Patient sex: M
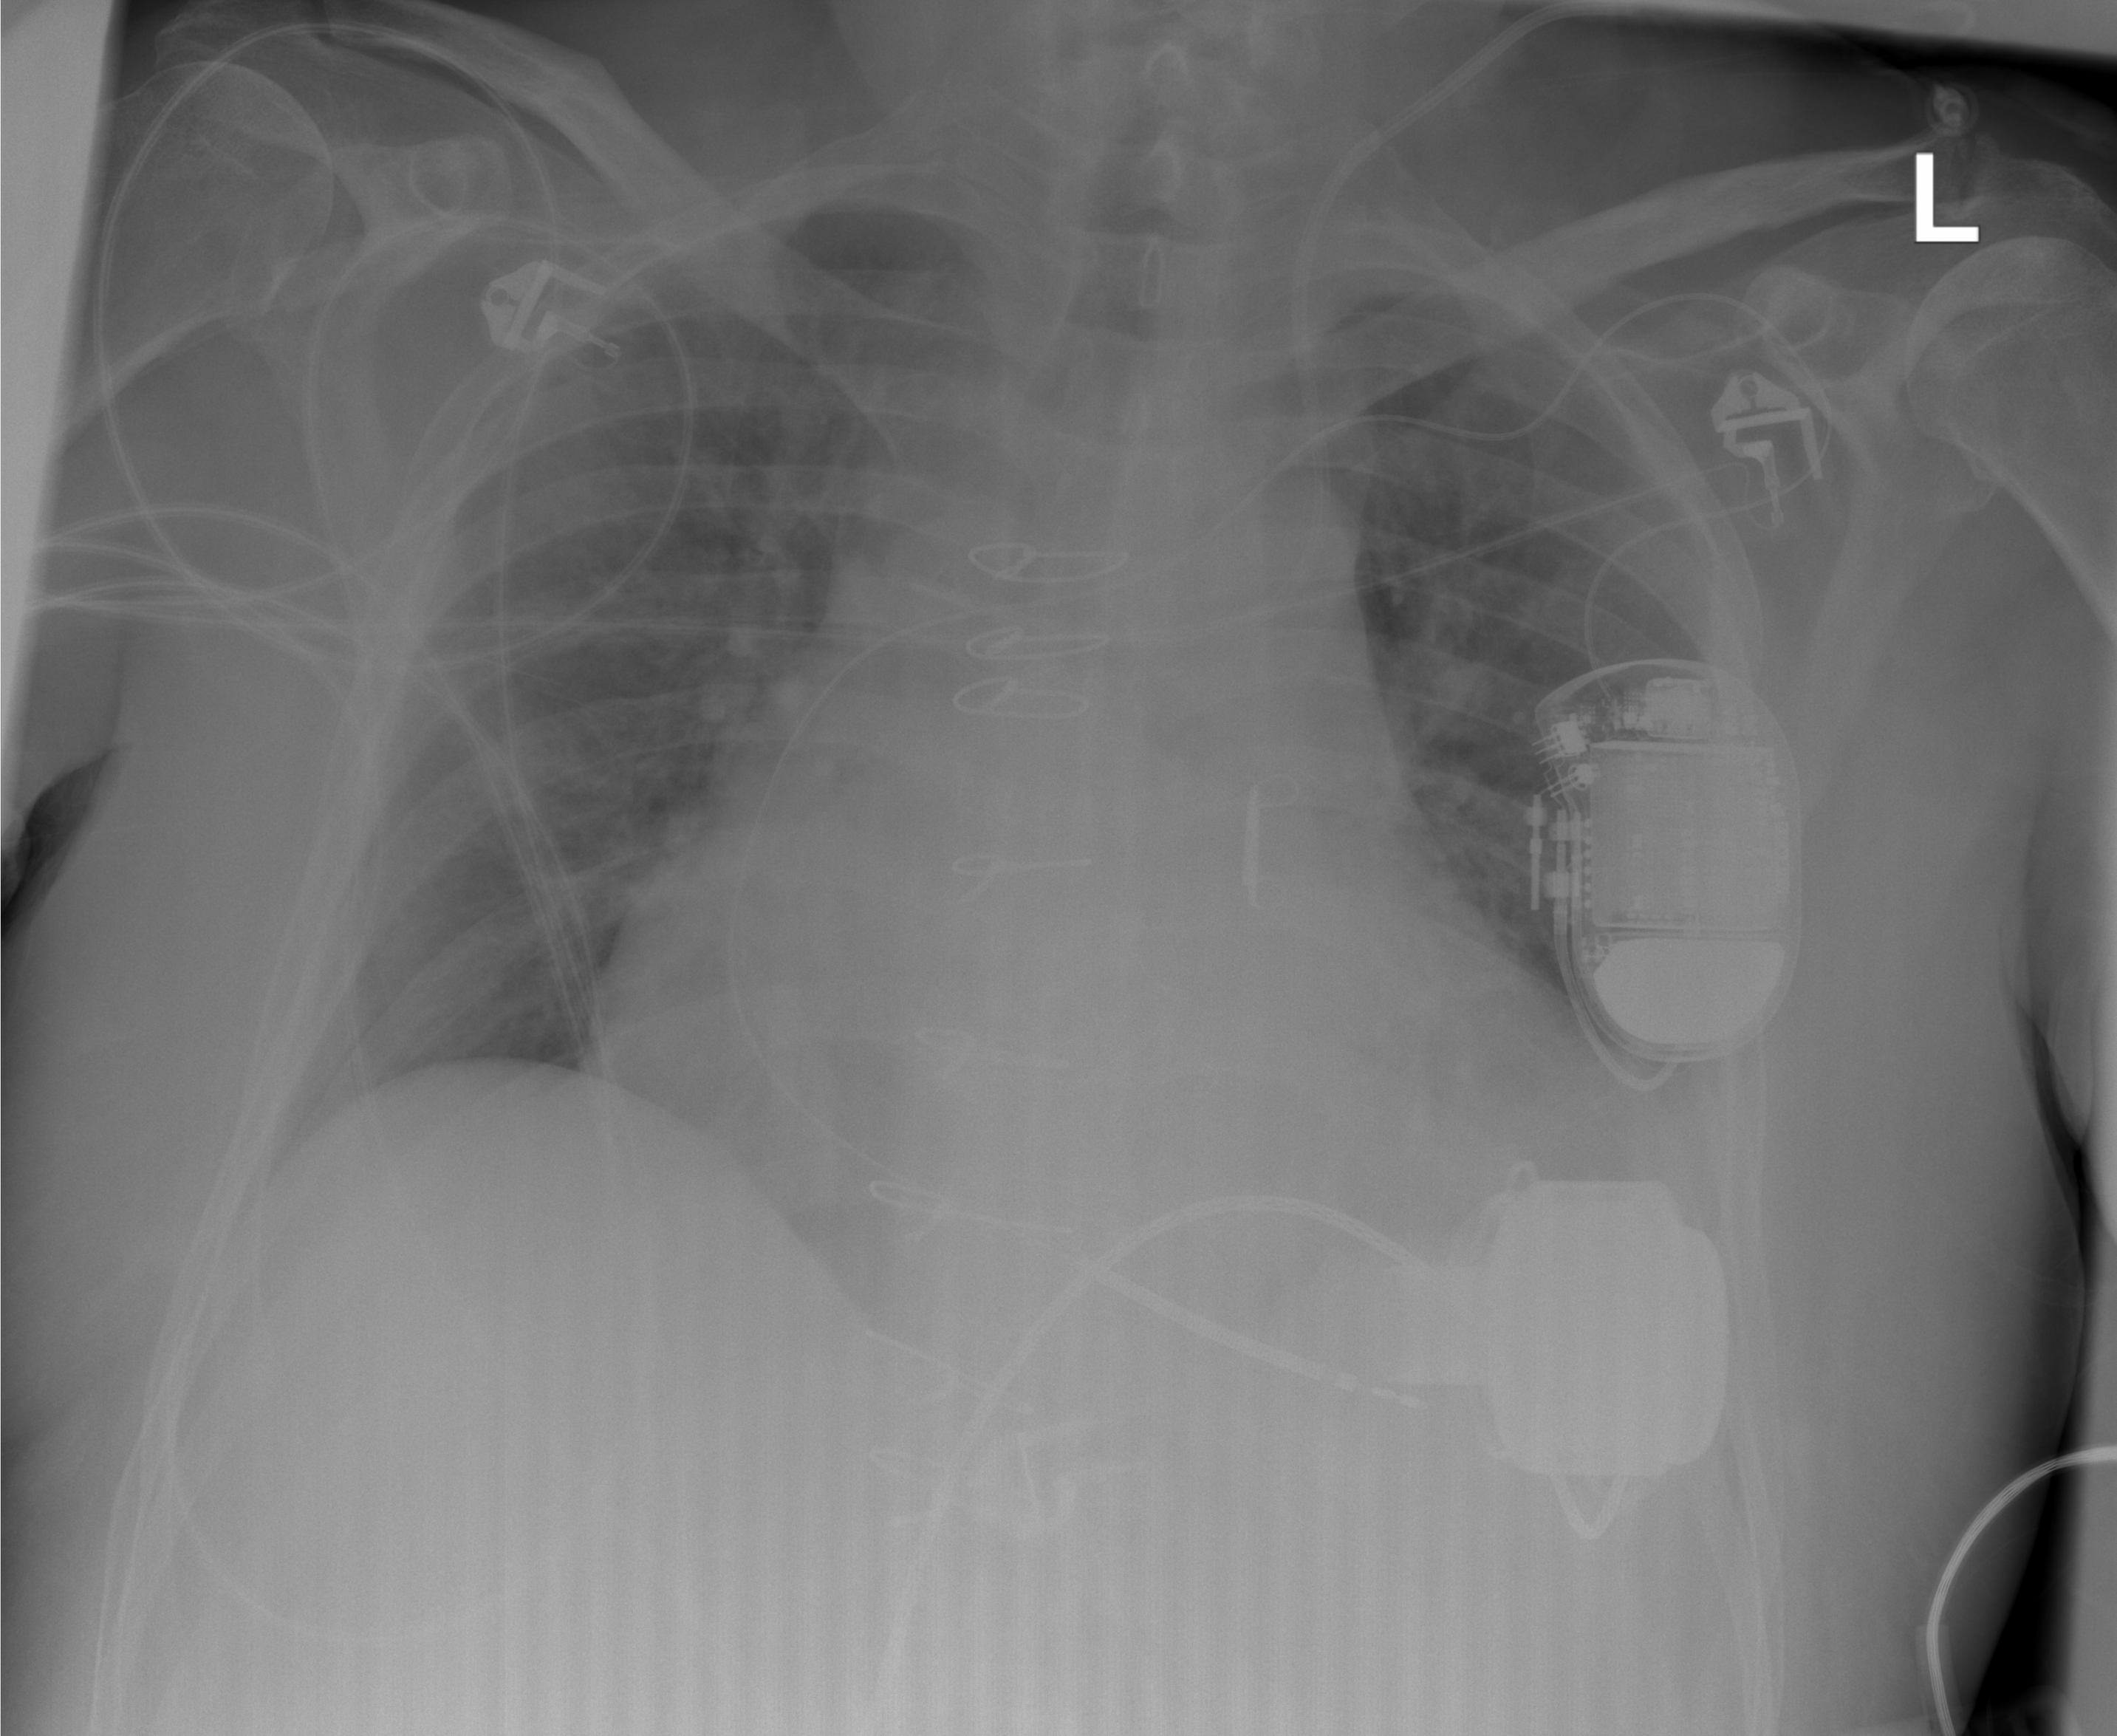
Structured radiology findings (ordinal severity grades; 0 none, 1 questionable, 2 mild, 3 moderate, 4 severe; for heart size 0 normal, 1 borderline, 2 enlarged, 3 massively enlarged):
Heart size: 2
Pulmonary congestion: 0
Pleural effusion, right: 1
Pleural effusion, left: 0
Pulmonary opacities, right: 0
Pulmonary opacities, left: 0
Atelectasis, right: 0
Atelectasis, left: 0